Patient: sex F, age 61
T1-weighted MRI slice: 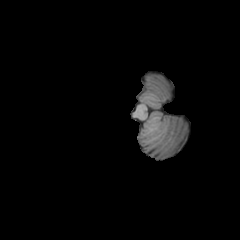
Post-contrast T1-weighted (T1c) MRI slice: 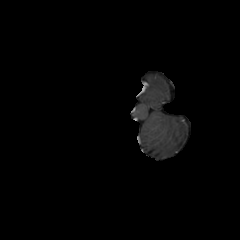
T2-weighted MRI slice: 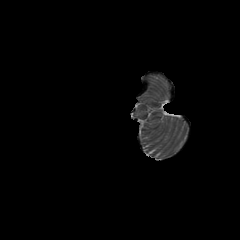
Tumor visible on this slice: no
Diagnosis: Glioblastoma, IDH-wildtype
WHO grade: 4